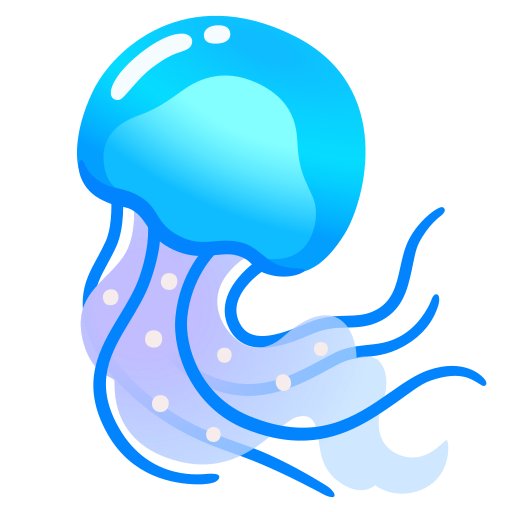
Emoji: 🪼